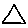
Label: triangle